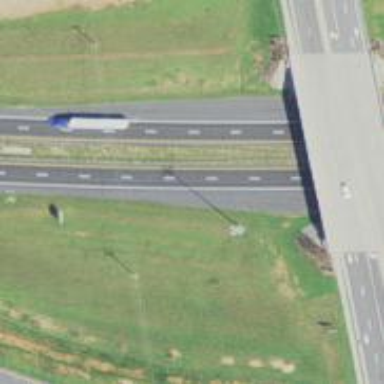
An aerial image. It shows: Asphalt motorway.